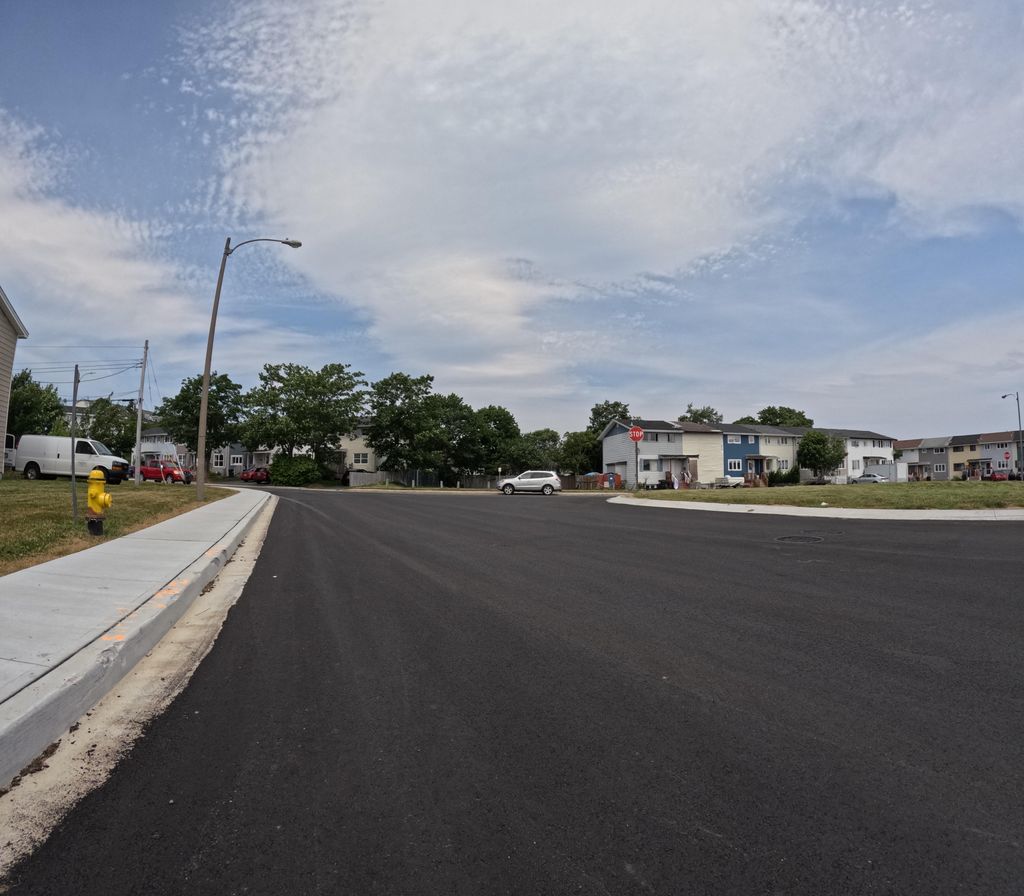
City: st_johns